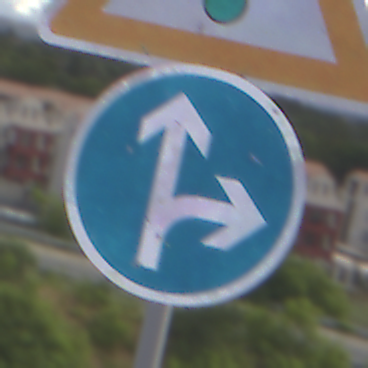
Verkehrszeichen: VorgeschriebeneFahrtrichtungGeradeausOderRechts
Zusatzzeichen oben: Lichtzeichenanlage
Umgebung: Outdoor, Suburban
Tageszeit: MorningAfternoon
Wetter: PartlyCloudy
Licht: Natural
Jahreszeit: NotSpecified
Kontrast: LowContrast